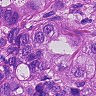
Metastatic tissue present: yes